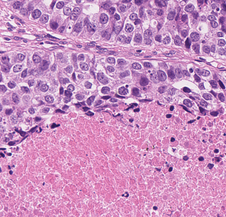
Tumor epithelial tissue: yes
Tumor-associated stroma tissue: yes
Normal tissue: no